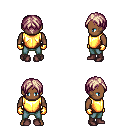
a pixel art fantasy rpg character, male body template, human, dark skin, gold chest armor, teal pants, white blonde parted hairstyle, gold gloves, maroon shoes, four views (front, back, left, right), 2x2 character sprite sheet, small pixel art, hard edges, no anti-aliasing